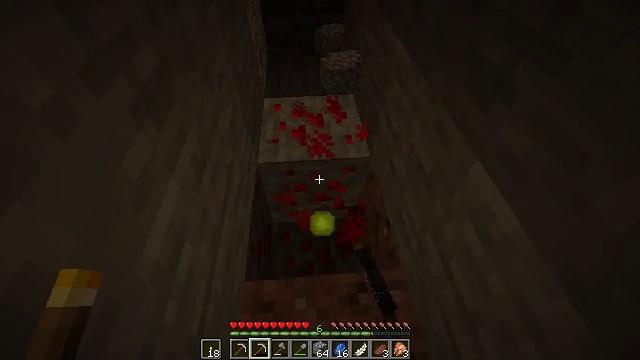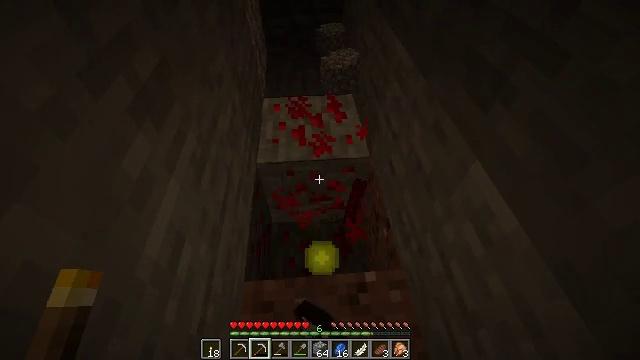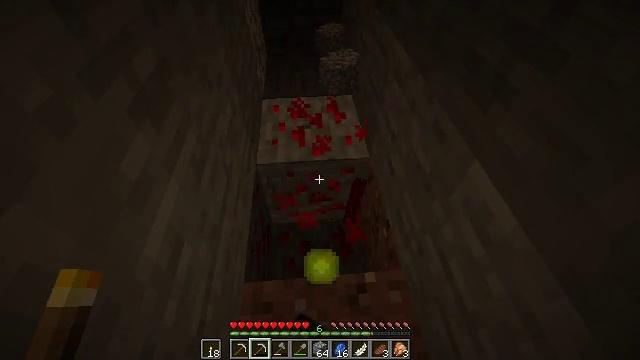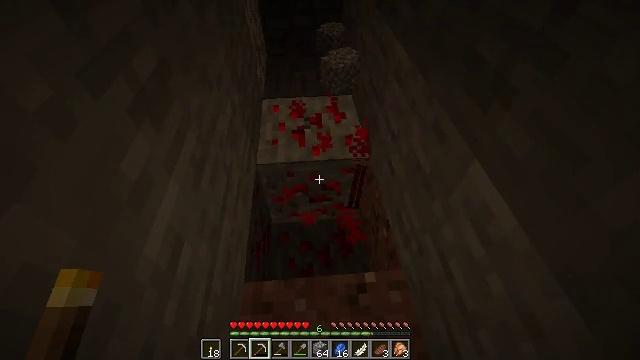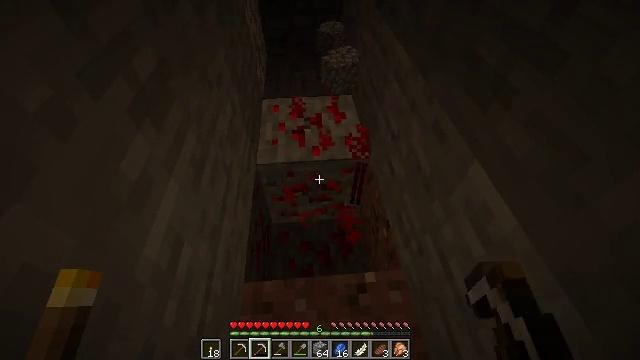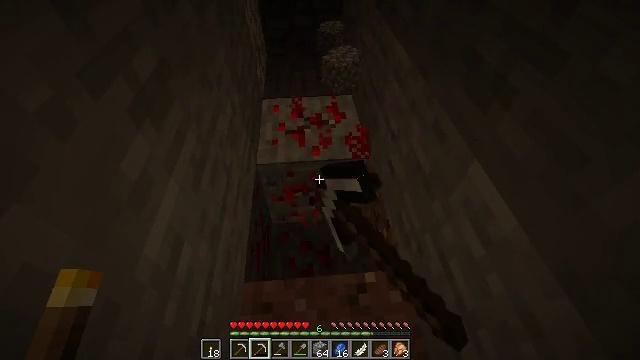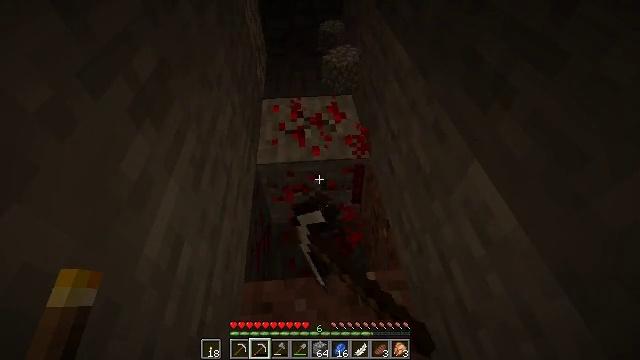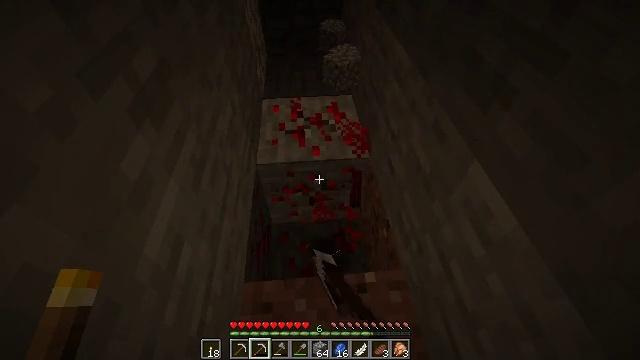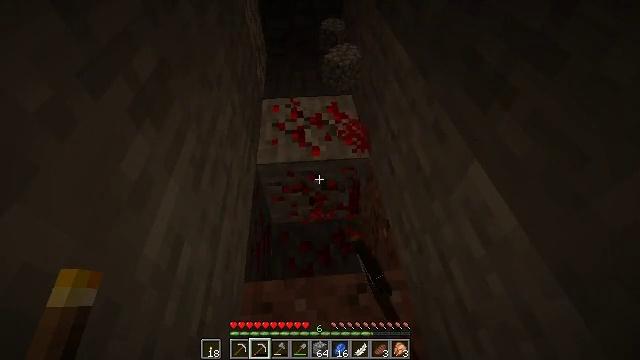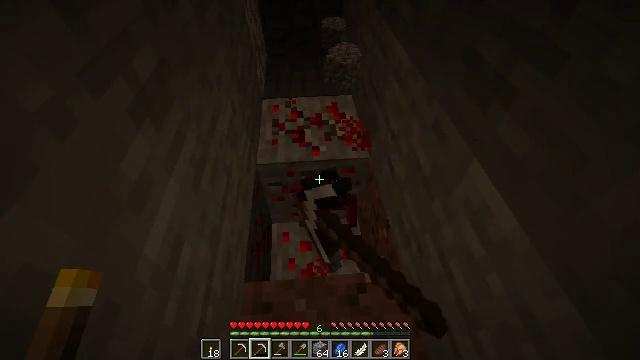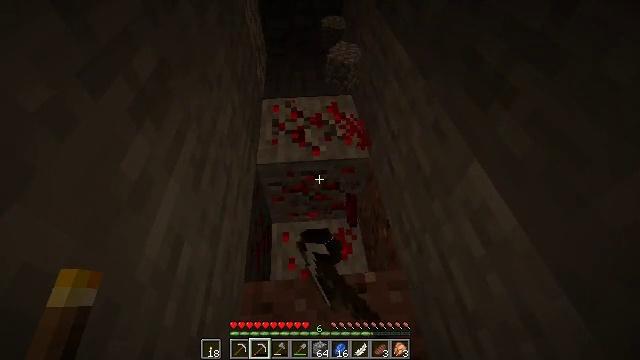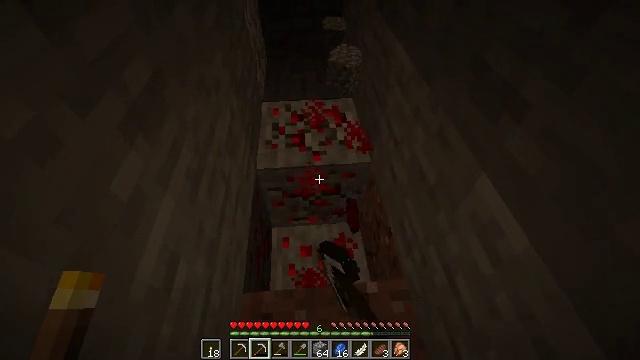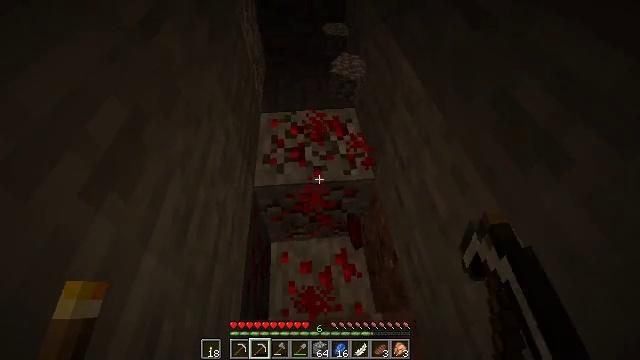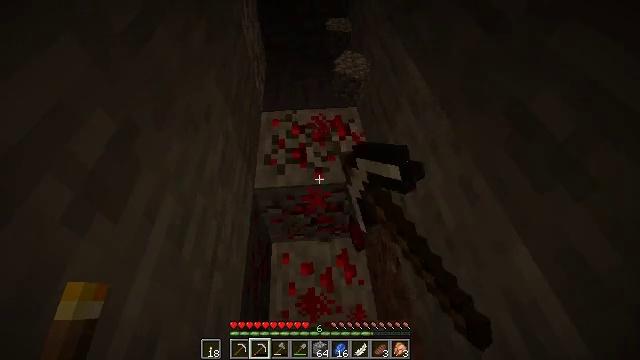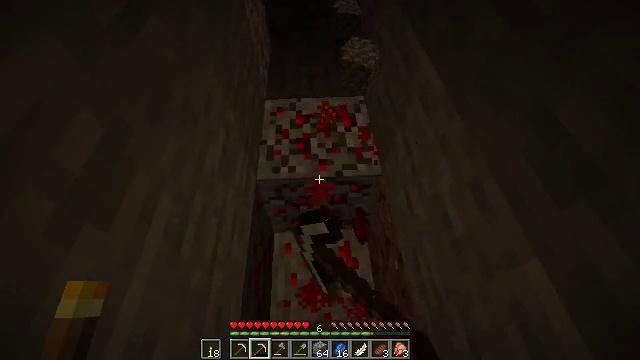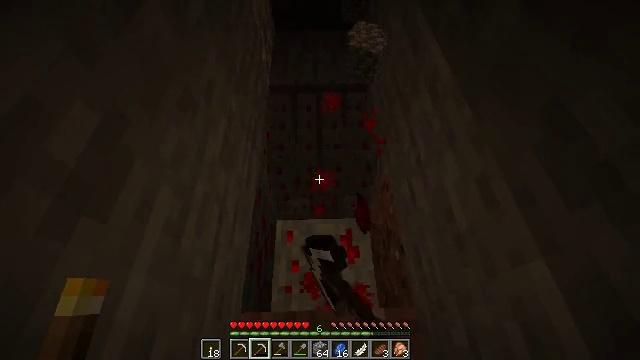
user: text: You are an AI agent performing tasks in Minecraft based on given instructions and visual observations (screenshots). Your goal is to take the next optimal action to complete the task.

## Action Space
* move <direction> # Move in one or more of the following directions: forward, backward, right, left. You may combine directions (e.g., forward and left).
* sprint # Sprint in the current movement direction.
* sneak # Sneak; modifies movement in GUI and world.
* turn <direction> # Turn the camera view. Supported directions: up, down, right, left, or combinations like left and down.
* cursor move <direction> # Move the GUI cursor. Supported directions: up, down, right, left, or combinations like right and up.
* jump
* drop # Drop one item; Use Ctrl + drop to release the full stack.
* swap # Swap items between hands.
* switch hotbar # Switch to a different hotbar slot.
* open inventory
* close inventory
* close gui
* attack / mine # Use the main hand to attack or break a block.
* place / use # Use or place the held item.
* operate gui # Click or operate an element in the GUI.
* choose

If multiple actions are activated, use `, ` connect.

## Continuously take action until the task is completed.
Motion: motion action
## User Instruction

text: Use a pickaxe to gather redstone ore.
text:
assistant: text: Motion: attack / mine
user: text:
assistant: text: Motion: attack / mine
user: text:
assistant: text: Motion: attack / mine
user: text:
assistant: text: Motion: attack / mine
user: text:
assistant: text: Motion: attack / mine
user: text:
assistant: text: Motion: attack / mine
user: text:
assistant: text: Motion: attack / mine
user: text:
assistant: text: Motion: attack / mine
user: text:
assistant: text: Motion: attack / mine
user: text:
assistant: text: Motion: attack / mine
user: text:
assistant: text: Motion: move forward, attack / mine
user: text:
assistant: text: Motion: move forward, attack / mine
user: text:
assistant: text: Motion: turn down, attack / mine
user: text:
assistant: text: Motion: turn left and down, attack / mine
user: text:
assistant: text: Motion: turn left and down, attack / mine
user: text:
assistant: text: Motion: attack / mine
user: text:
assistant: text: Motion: attack / mine
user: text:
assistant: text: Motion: attack / mine
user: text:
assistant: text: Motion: attack / mine
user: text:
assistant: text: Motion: attack / mine
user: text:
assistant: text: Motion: attack / mine
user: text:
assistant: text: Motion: attack / mine
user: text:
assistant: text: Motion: attack / mine
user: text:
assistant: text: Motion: attack / mine
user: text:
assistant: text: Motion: attack / mine
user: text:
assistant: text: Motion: attack / mine
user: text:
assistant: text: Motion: move forward, attack / mine
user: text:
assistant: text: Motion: move forward, turn left, attack / mine
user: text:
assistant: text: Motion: move forward, turn left, attack / mine
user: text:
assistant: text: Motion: move forward, turn left, attack / mine